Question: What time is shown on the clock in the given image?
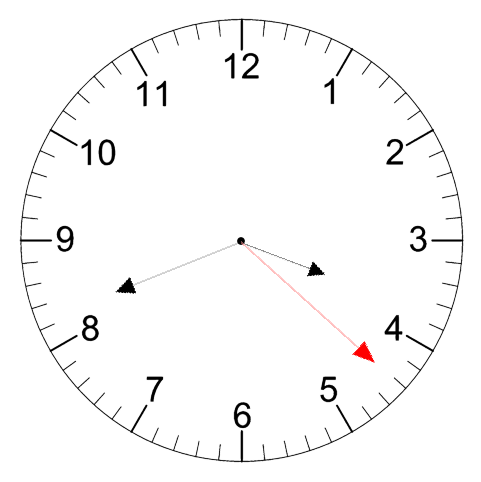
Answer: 03:41:22